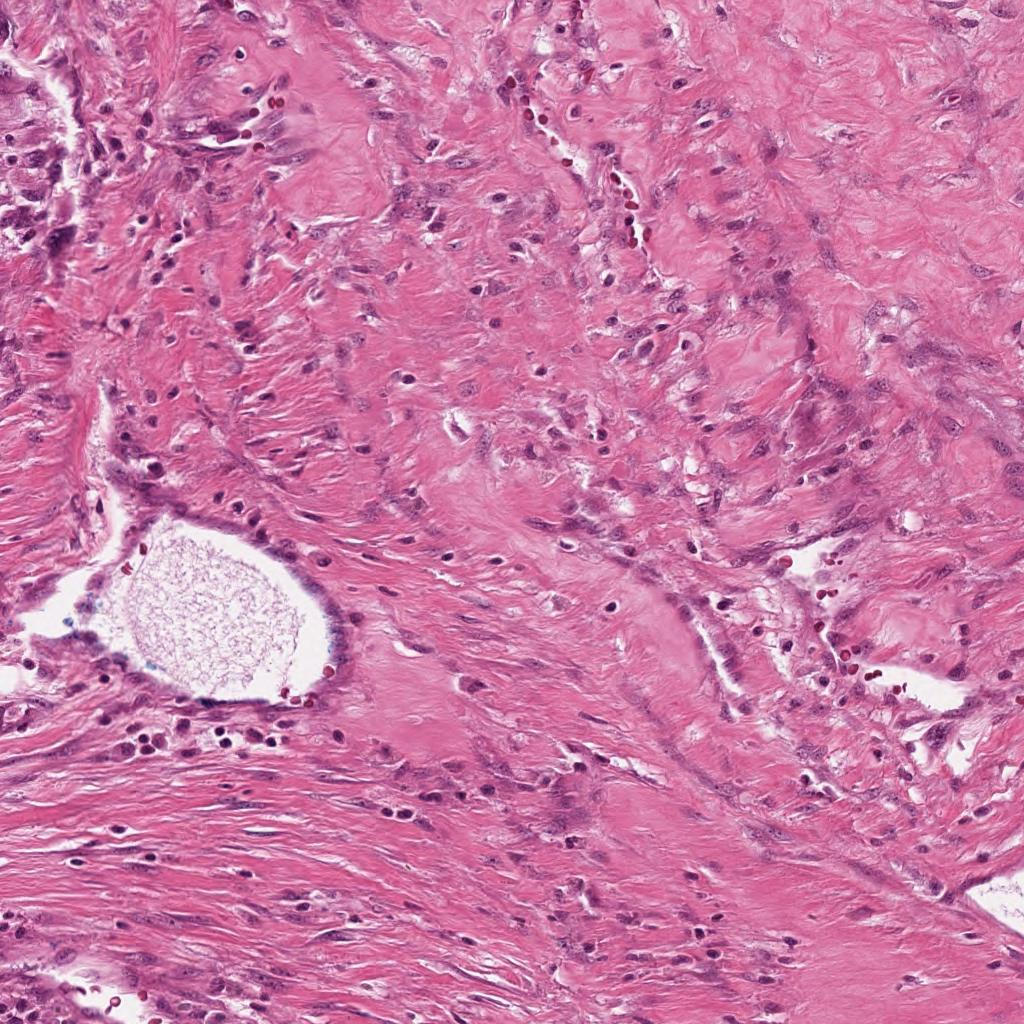
Label: Non-Tumor